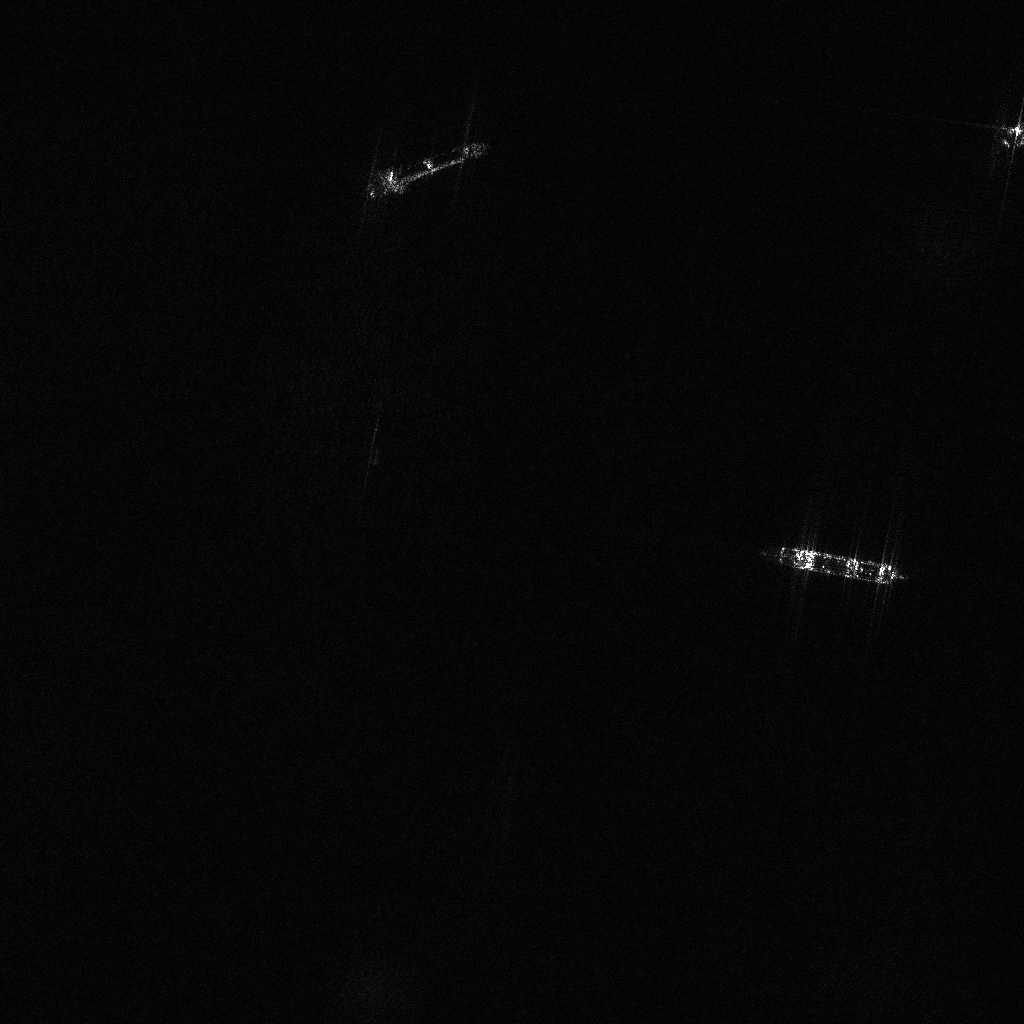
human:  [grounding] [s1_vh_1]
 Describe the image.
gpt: In the satellite image, there is  <ref>1 large dredger </ref> <box>[[40, 10, 43, 21, 66]]</box> located at top,  <ref>1 large dredger </ref> <box>[[75, 53, 88, 57, 9]]</box> located at right.